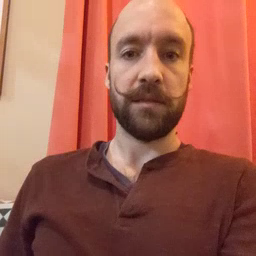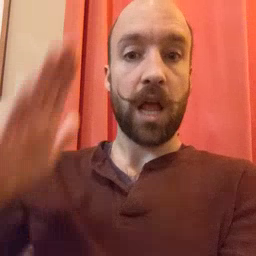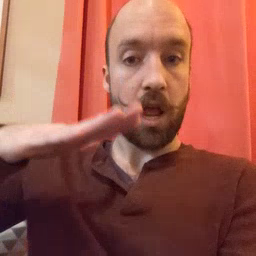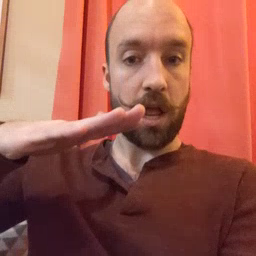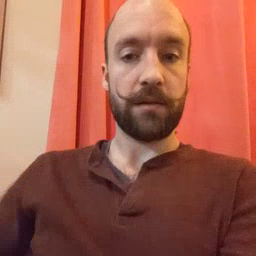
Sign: on